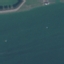
Land use / land cover class: SeaLake